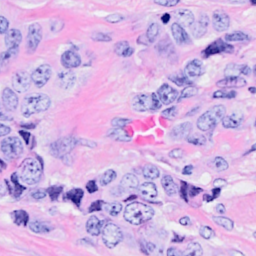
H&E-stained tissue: Breast